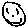
Label: smiley face